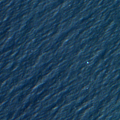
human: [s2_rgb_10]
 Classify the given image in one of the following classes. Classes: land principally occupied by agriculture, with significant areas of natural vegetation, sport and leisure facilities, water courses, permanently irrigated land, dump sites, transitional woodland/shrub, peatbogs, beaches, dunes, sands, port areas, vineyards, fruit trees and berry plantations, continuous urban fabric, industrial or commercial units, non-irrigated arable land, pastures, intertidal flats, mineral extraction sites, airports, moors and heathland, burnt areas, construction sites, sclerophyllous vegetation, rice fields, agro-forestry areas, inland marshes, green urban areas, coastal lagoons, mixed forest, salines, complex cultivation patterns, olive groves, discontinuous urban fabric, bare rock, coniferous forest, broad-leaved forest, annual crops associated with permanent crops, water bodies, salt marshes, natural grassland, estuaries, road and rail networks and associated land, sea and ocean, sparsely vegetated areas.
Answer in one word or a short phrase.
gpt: sea and ocean